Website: crate-barrel
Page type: customer-info-address
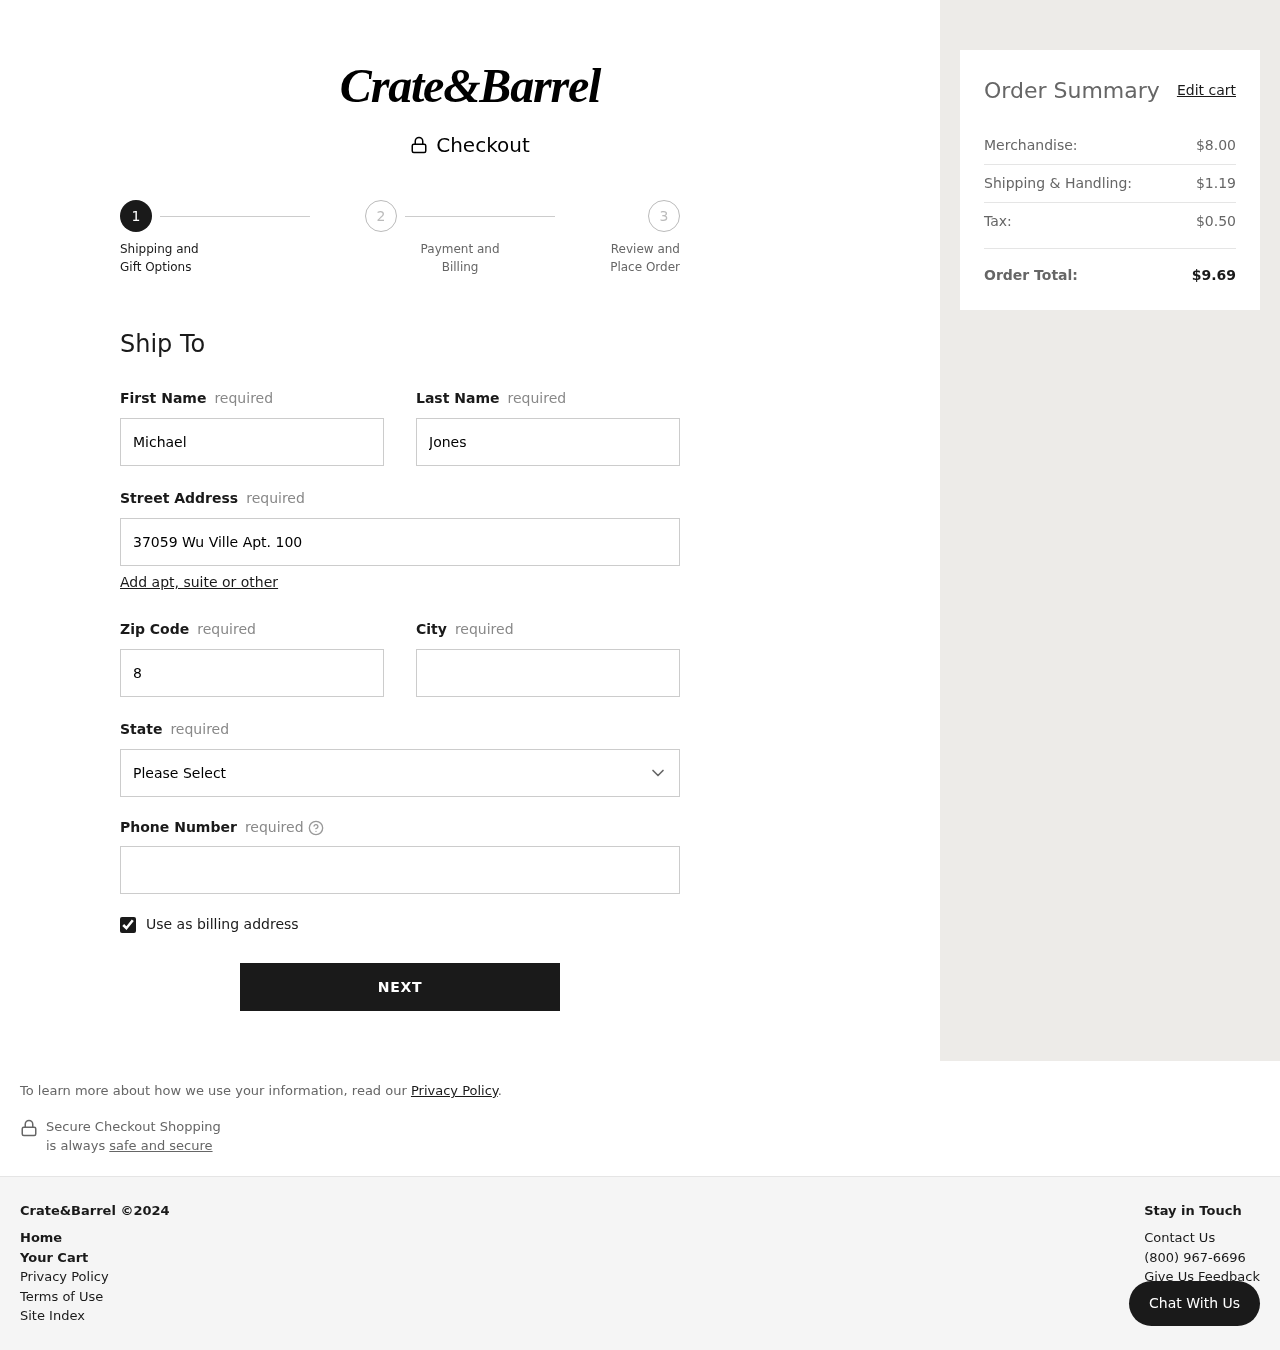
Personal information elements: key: PII_CITY
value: East Ryanshire
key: PII_FIRSTNAME
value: Michael
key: PII_LASTNAME
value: Jones
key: PII_PHONE
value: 4876752255
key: PII_POSTCODE
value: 87871
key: PII_STATE
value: South Carolina
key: PII_STREET
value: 37059 Wu Ville Apt. 100
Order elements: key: ORDER_SUBTOTAL
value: $8.00
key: ORDER_SHIPPING_COST
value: $1.19
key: ORDER_TAX
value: $0.50
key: ORDER_TOTAL
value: $9.69